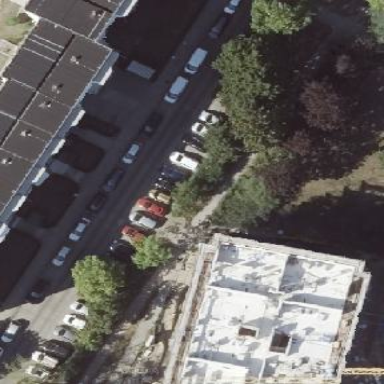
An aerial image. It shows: Street-side parking area with concrete surface.